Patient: sex M, age 76
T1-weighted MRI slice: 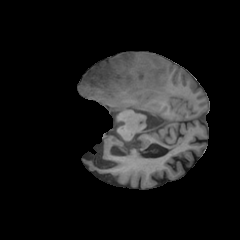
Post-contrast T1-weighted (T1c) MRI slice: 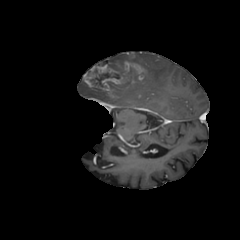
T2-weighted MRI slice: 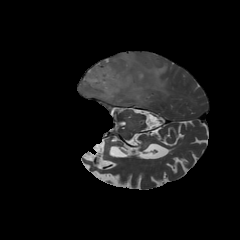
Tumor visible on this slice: yes
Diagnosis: Glioblastoma, IDH-wildtype
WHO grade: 4